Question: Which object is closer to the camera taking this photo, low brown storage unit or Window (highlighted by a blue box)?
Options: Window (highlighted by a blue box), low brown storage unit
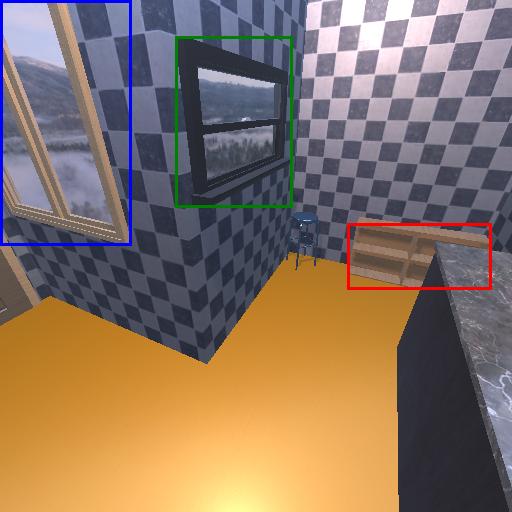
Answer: Window (highlighted by a blue box)